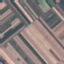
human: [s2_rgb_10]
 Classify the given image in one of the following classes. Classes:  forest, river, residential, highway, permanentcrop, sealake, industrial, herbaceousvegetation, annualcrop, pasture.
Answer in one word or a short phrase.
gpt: AnnualCrop